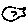
Label: fish